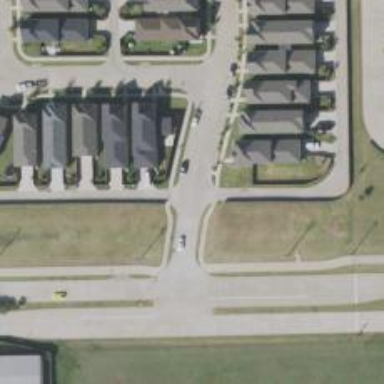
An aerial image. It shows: Alleyway designated as service road.